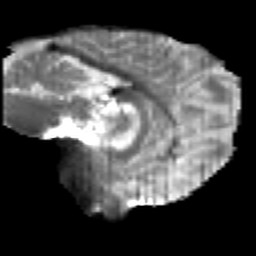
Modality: T2w
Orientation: sagittal
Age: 28
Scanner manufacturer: siemens
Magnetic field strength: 3 T
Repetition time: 2.2 s
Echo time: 0.084 s